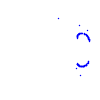
Particle: proton